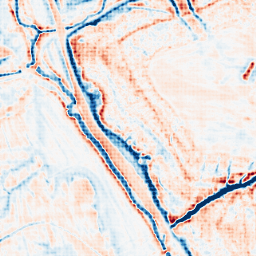
Category: multiscale
Decomposition family: dog_multiscale
Decomposition parameters: sigma_ratio: 1.4
n_scales: 6
base_sigma: 0.5
Upsampling method: sinc_hamming
Upsampling parameters: scale: 4
kernel_size: 4
Upsampling scale: 4